Question: For example I have two functions expressed with two lists:
'''
x_1 = [0, 1, 2, 3, 4, 5]
y_1 = [2, 4, 1, 5, 1, 2]
x_2 = [2, 3, 4, 5, 6, 7]
y_2 = [2, 4, 1, 5, 1, 2]
'''
and the result should be
'''
x = [0, 1, 2, 3, 4, 5, 6, 7]
y = [2, 4, 3, 9, 2, 7, 1, 2]
'''
Here I set the x values in the integer lattice but it is not necessary. But I guess one solution could be normalizing them onto the lattice and then add them.
Is there any simple method to do this? Numpy and Scipy are both available.
Thanks!
---
A simple illustration

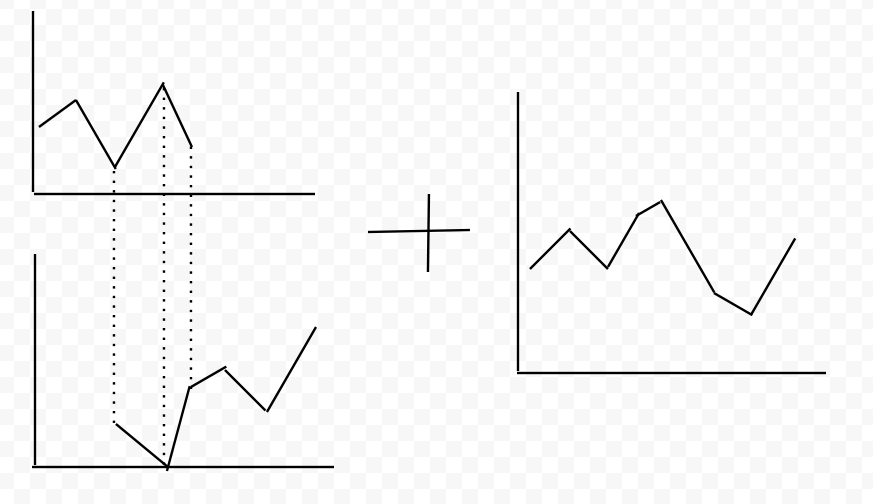
Answer: 'numpy' has a 1d interpolation function, and 'scipy' has a more general one(s).
A simple approach with 'np.interp':
'''
x1,y1=[0,1,2,3,4,5],[2,4,1,5,1,2]
x2,y2=[2,3,4,5,6,7],[2,4,1,5,1,2]
x3 = np.arange(x1[0],x2[-1]+1) # or latice of your choice
np.interp(x3,x1,y1,0,0) + np.interp(x3,x2,y2,0,0)
'''
producing:
'''
array([ 2., 4., 3., 9., 2., 7., 1., 2.])
'''
I told 'interp' to return 0 for values outside the 'x1' range, which seems to fit your addition scheme well.
A couple of other ways of constructing 'x3':
Join the 2 lists, and ask for the unique values (sorted):
'''
x3=np.unique(x1+x2)
'''
or if the 'x' might already be arrays, concatenate them first:
'''
x3=np.unique(np.concatenate([x1,x2]))
'''